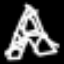
Label: The Eiffel Tower